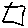
Label: square